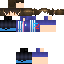
A male human skin with medium skin, wearing brown short hair dressed in a blue hoodie and black pants, featuring a closed mouth.